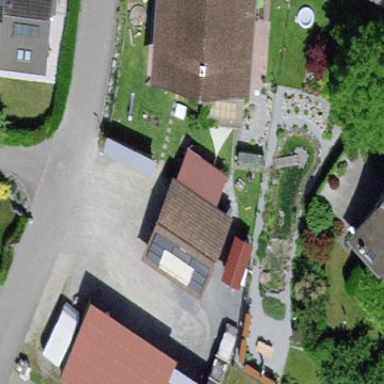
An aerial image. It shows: Garage building.